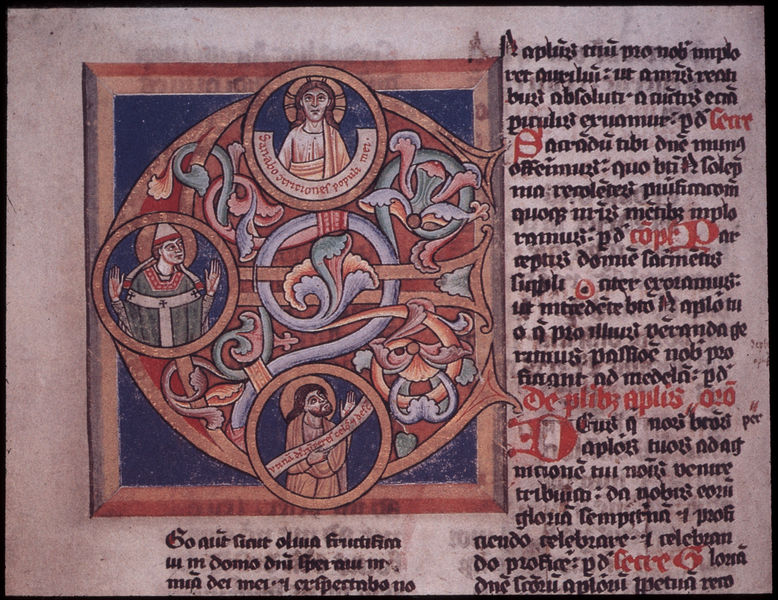
Titel: Ratmann Sakramentar
Institution: Hildesheim, Domschatz
Schlagwörter: blau, blätter, grün, menschen, blumen, braun, grau, schwarz, rot, beige, malerei, ornament, bibel, bild, kirche, geistlicher, pflanzen, ranken, schrift, figuren, banner, bischof, papst, detail, dekor, buch, druck, buchstabe, buchstaben, insignie, anfang, buchseite, prediger, gebetsbuch, pfarrer, nimbus, christus, jesus, mittelalter, priester, mitra, mönche, heilige, jünger, miniatur, lettern, handschrift, latein, medaillons, personal, buchmalerei, anfangsbuchstabe, majuskel, seriendruck, manuskript, glorien, pabst, beginn, großbuchstabe, dkor, intitiale, e, biblia pauperum, 1200, alter druck, alte drucke, präambel